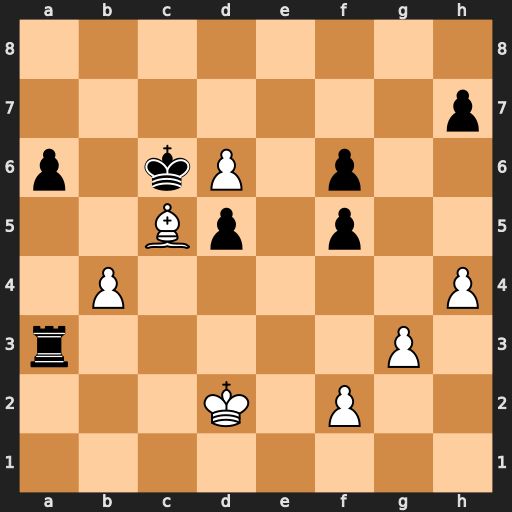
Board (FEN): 8/7p/p1kP1p2/2Bp1p2/1P5P/r5P1/3K1P2/8
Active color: w
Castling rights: -
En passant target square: -
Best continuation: b5+ Kxc5 d7